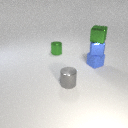
small blue rubber cube below small blue metal cube